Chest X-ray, AP view. Patient: 29 years old, sex F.
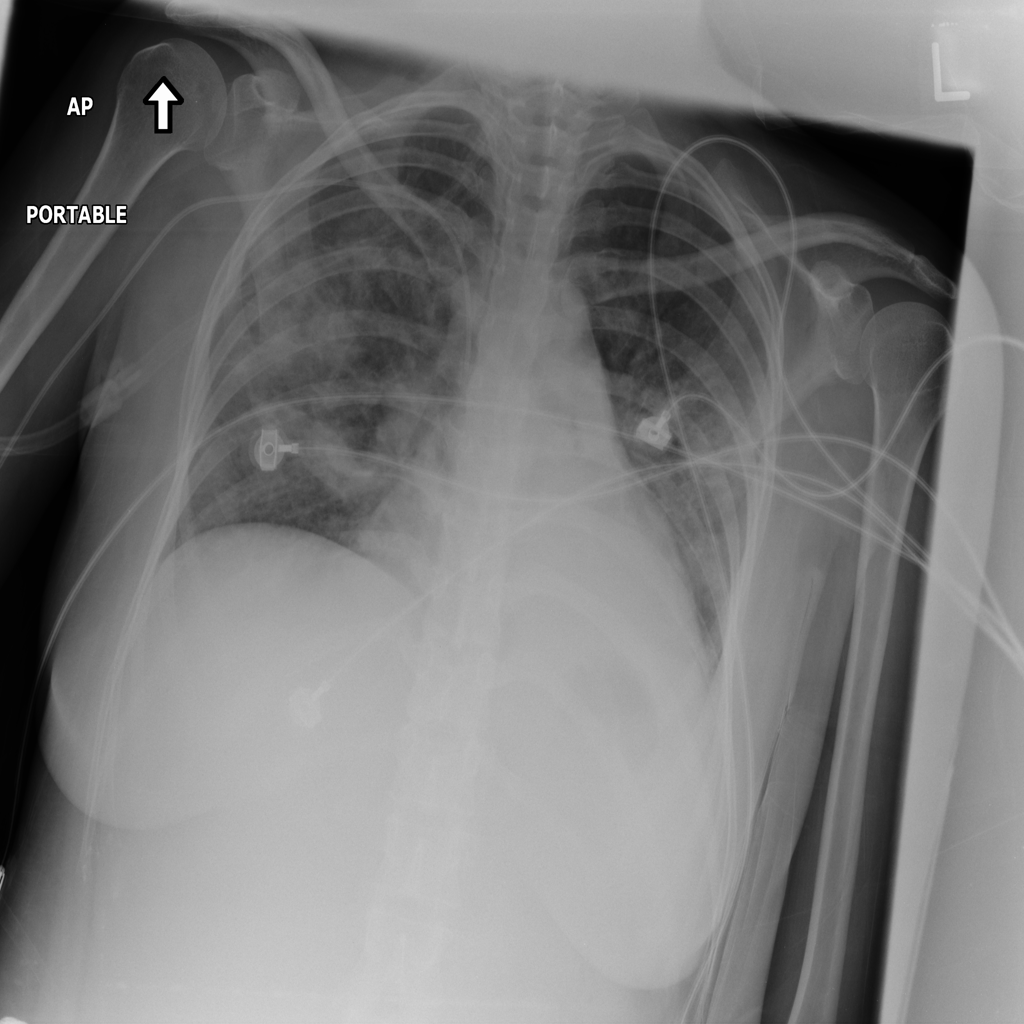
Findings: Atelectasis, Consolidation, Infiltration